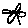
Label: flower